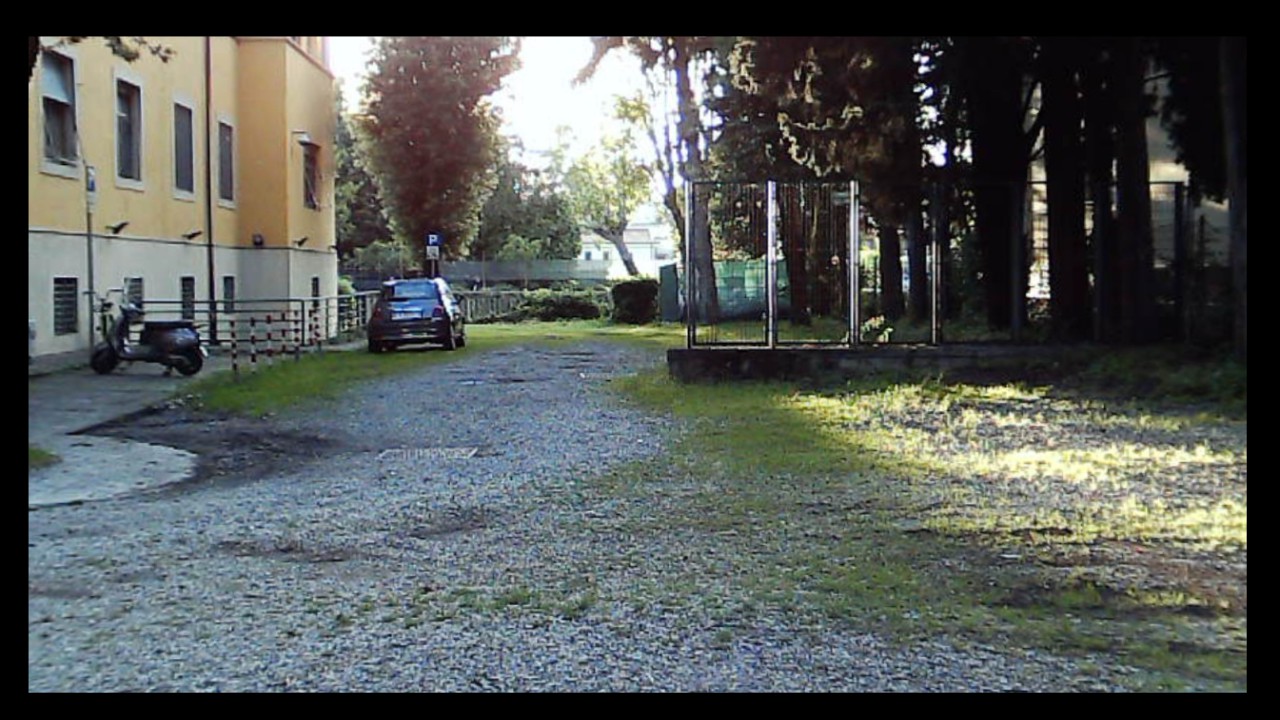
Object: Betafpv air75